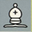
Piece: wB